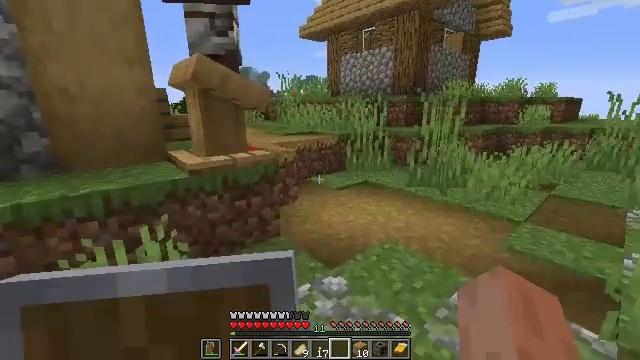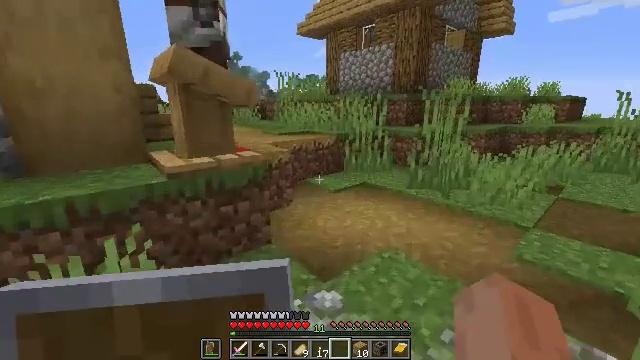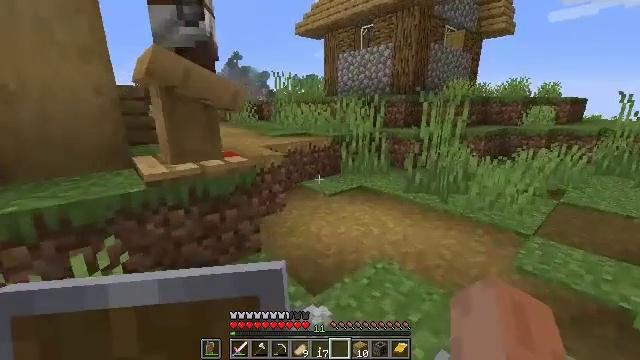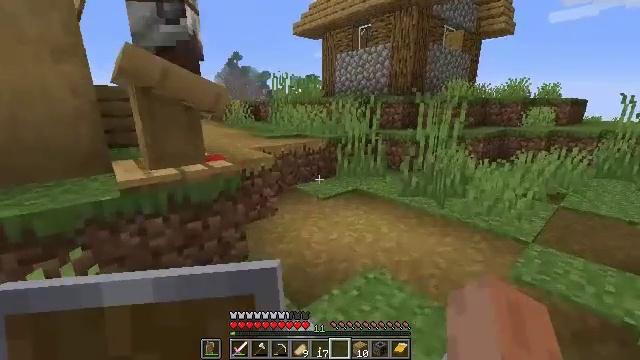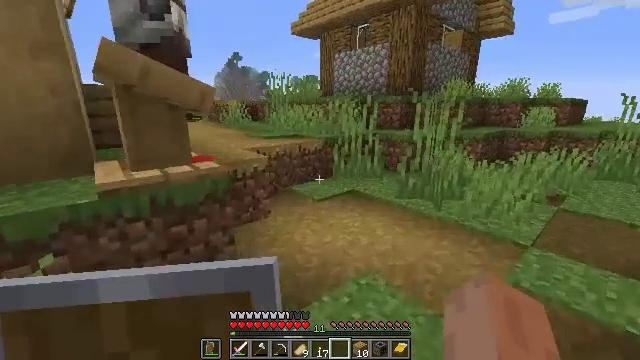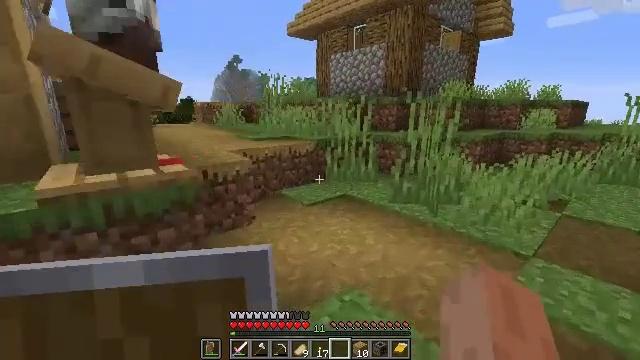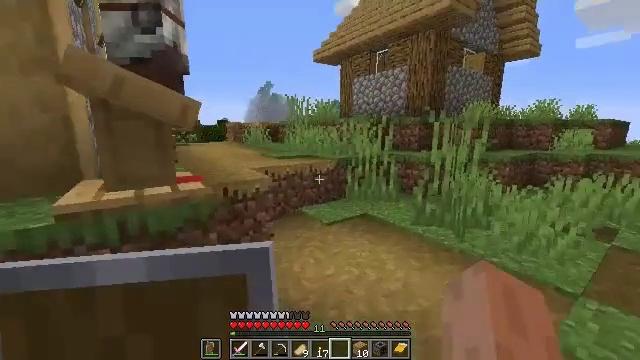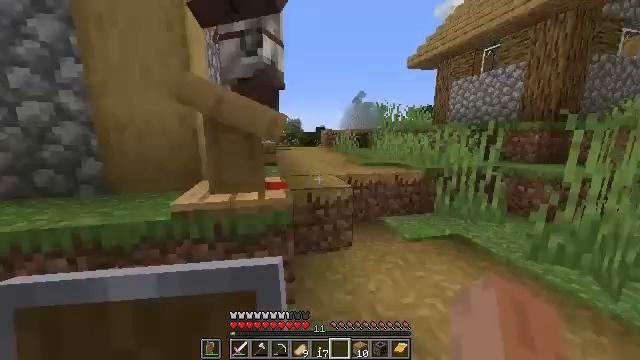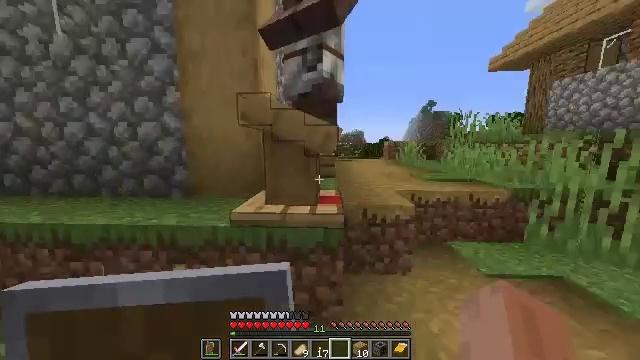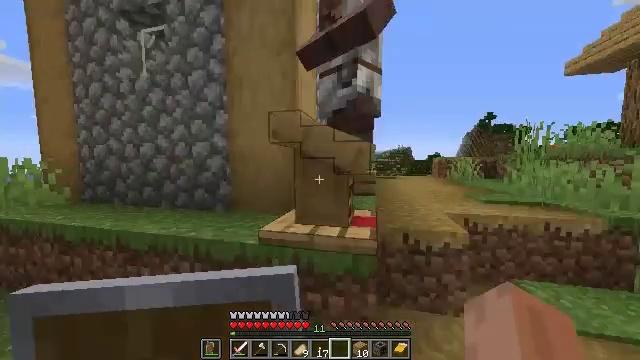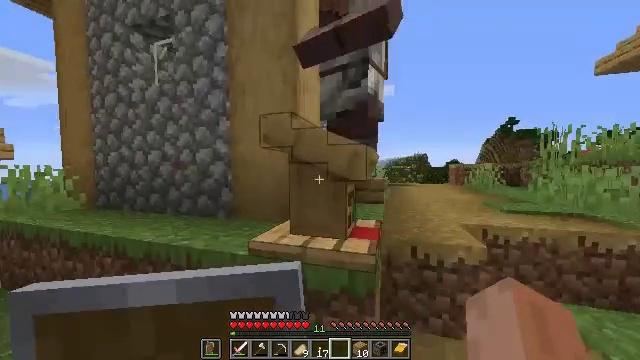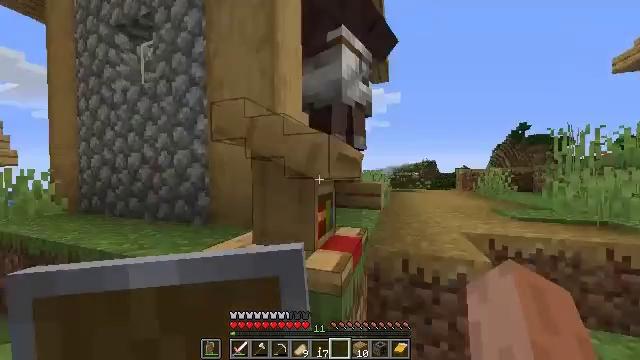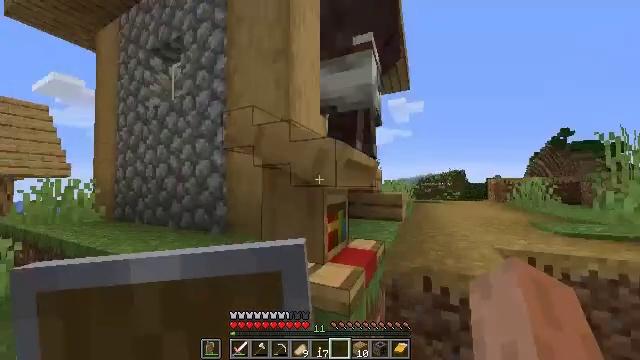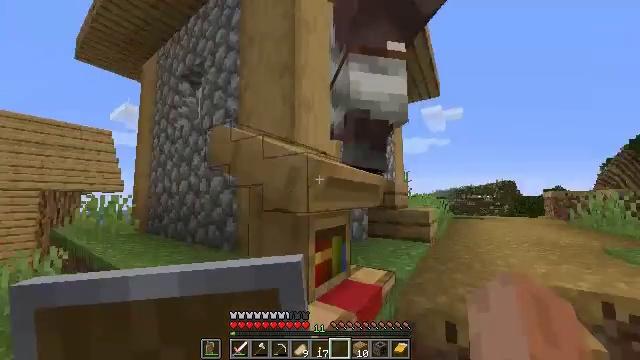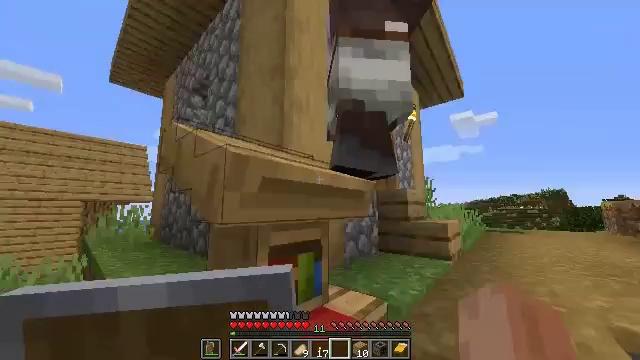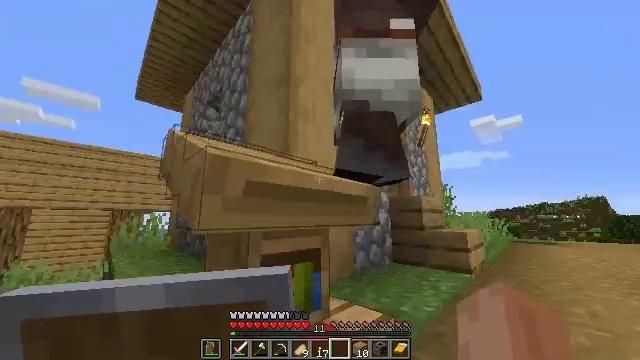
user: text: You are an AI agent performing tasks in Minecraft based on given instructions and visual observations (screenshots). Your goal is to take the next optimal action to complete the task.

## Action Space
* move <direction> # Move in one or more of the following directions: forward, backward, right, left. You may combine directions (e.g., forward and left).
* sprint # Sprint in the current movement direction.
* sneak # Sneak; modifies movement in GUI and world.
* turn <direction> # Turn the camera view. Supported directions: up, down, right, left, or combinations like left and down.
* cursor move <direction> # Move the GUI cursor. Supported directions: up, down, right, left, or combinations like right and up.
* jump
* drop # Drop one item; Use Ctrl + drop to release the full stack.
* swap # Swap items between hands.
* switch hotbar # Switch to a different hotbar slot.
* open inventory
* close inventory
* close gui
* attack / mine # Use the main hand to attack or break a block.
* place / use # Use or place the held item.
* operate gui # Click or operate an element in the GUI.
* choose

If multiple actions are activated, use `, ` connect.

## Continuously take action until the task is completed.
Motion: motion action
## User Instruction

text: Craft a enchanted book with a book and levels.
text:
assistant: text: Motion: move forward and move right
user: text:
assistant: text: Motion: move forward and move right
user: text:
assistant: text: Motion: move forward and move right
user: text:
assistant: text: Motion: move forward and move right
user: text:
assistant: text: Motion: move forward, sprint
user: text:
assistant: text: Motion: move forward, sprint, turn left and up
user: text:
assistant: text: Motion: move forward, sprint, turn left
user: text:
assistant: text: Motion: move forward and move right, sprint, turn left and up
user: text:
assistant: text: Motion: move forward and move right, turn left and up
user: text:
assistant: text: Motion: move forward and move right, turn left and up
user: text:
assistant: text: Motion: move forward and move right, turn left and up
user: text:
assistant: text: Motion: move forward and move right, turn left and up
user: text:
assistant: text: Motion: move forward and move right, turn left and up
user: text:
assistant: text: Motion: move forward and move right, turn left and up
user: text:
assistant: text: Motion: move forward and move right, turn left and up
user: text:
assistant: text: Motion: move right, turn left and up
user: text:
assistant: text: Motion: turn left and up
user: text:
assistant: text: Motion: no_op
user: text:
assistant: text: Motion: turn left and up
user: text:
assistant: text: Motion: turn left and up
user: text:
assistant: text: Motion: no_op
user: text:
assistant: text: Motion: no_op
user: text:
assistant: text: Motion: no_op
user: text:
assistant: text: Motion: move back
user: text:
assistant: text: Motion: move back
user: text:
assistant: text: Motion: move back, turn right and down
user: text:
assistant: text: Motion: move back, turn right and down
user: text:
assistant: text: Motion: move back, turn right and down
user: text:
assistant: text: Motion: move back, turn right
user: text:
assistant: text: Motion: move back, turn right